Question: I have this question :

I can't understand why the second <URL> will prevent system to call the finalizer.
1. What are the differences between the four methods?
2. In which cases, we have to use it?
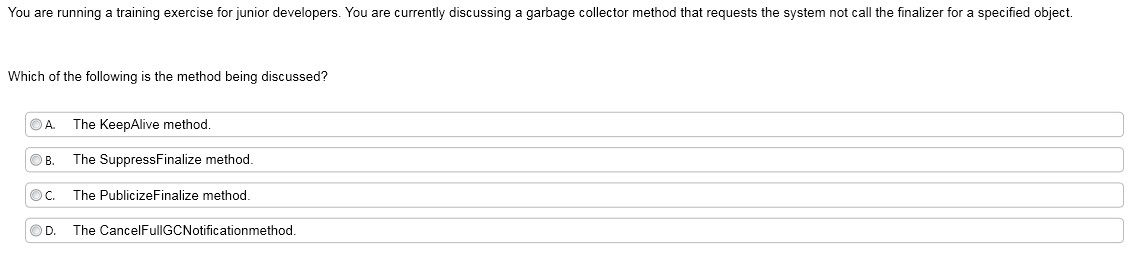
Answer: The KeepAlive will only the finalizer being called on a class (by making the object live longer and not having it be eligible for finalization) and 'CancelFullGCNotification' has nothing to do with finalizing.
Only 'SuppressFinialize' will the finalizer from running on a class.